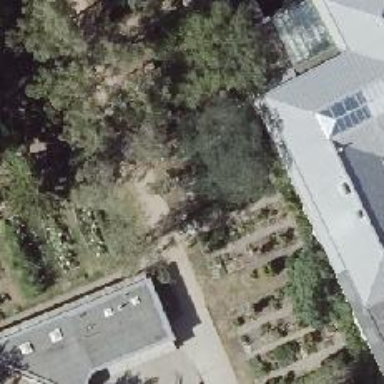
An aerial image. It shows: Historic tomb in the cemetery.